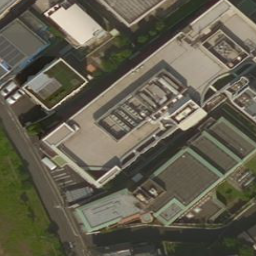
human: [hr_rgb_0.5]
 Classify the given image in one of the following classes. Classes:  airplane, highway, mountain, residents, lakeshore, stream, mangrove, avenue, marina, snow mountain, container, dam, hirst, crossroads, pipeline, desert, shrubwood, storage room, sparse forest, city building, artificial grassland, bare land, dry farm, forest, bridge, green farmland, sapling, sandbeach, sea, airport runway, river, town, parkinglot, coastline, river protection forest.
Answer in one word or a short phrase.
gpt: city building